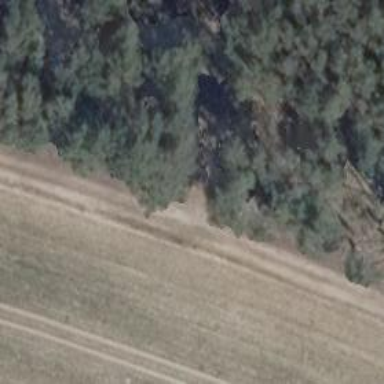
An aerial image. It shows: Hunting stand.